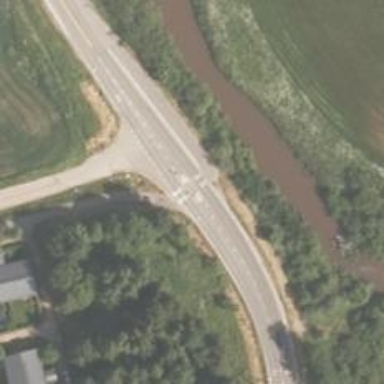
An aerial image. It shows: Island crossing on the road.